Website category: university
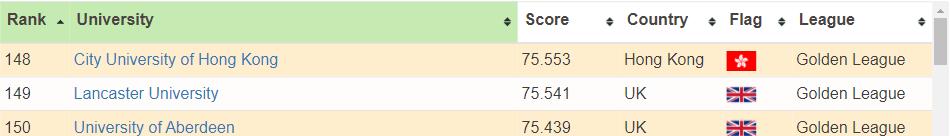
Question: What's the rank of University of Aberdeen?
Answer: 150

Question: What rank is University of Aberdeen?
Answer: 150

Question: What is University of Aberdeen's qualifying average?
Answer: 150

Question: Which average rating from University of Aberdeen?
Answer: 150

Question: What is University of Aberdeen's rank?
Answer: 150

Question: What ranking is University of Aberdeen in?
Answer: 150

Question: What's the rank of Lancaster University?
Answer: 149

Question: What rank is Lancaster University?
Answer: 149

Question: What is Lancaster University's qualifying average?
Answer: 149

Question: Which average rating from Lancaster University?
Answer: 149

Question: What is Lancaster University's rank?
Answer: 149

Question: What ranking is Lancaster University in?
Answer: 149

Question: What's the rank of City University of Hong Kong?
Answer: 148

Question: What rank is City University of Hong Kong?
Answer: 148

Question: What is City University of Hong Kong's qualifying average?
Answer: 148

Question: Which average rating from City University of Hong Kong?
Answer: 148

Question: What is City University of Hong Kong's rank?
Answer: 148

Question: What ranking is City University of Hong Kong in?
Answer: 148

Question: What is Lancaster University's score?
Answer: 75.541

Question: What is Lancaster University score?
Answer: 75.541

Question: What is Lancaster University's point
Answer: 75.541

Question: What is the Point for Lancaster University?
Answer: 75.541

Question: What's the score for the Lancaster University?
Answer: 75.541

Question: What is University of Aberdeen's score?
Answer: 75.439

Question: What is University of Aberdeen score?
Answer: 75.439

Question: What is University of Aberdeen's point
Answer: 75.439

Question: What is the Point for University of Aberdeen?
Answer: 75.439

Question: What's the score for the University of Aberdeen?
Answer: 75.439

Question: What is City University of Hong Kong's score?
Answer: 75.553

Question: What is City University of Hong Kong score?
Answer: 75.553

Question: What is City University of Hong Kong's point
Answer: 75.553

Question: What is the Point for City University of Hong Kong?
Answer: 75.553

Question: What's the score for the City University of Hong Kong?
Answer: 75.553

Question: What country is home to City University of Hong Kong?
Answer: Hong Kong

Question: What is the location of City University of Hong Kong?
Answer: Hong Kong

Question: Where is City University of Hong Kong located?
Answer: Hong Kong

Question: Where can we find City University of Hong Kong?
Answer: Hong Kong

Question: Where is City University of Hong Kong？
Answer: Hong Kong

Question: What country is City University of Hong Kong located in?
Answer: Hong Kong

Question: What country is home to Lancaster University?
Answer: UK

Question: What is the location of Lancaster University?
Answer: UK

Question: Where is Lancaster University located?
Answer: UK

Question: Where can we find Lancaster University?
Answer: UK

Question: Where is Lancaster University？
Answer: UK

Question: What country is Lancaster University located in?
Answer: UK

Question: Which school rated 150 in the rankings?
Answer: University of Aberdeen

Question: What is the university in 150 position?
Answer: University of Aberdeen

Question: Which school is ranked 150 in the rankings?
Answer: University of Aberdeen

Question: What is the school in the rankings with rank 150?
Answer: University of Aberdeen

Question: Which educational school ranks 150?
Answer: University of Aberdeen

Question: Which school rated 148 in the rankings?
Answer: City University of Hong Kong

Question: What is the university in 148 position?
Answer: City University of Hong Kong

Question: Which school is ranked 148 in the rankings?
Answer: City University of Hong Kong

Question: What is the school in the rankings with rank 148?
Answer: City University of Hong Kong

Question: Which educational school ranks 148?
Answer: City University of Hong Kong

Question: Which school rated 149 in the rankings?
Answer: Lancaster University

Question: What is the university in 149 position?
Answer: Lancaster University

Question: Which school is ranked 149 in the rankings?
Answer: Lancaster University

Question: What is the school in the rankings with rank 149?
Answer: Lancaster University

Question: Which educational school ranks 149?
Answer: Lancaster University

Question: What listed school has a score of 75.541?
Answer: Lancaster University

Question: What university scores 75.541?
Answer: Lancaster University

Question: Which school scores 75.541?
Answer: Lancaster University

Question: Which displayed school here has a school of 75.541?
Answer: Lancaster University